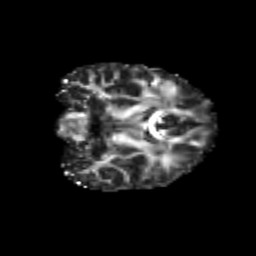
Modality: FA
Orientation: coronal
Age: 20
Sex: female
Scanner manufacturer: siemens
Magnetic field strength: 3 T
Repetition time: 3.5 s
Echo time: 0.125 s